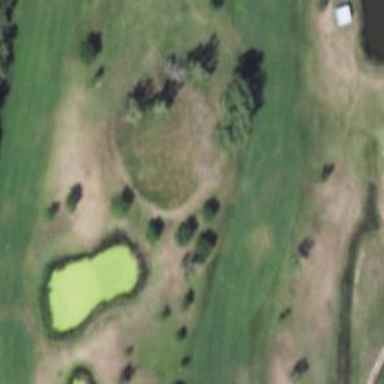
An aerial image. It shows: Area with grass used as rough in golf course.